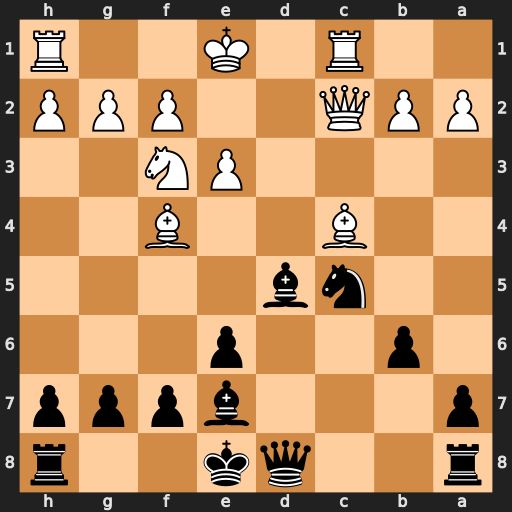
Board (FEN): r2qk2r/p3bppp/1p2p3/2nb4/2B2B2/4PN2/PPQ2PPP/2R1K2R
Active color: b
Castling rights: Kkq
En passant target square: -
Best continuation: Bxc4 Qxc4 Nd3+ Ke2 Nxc1+